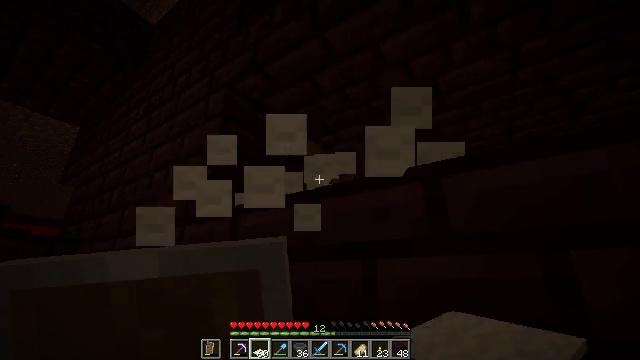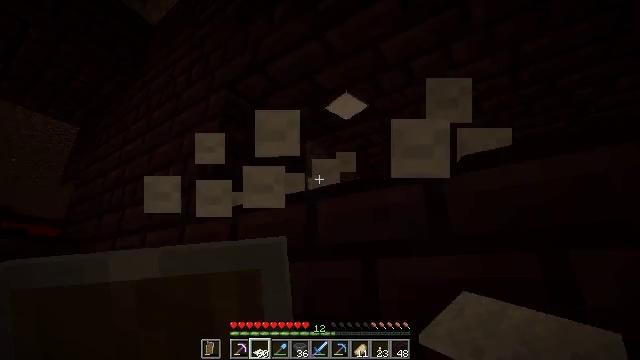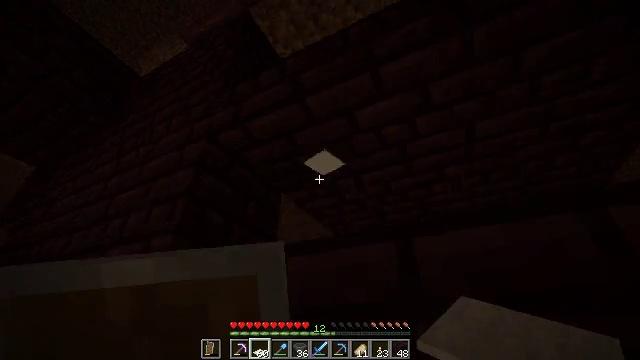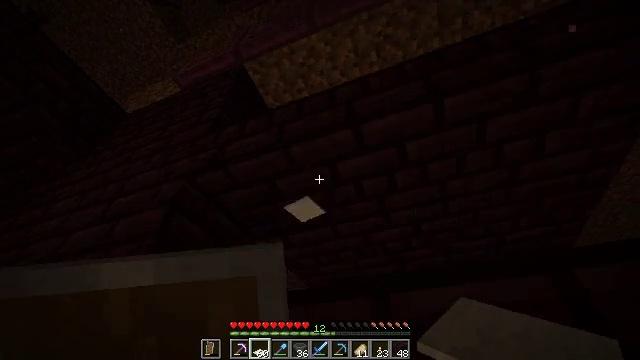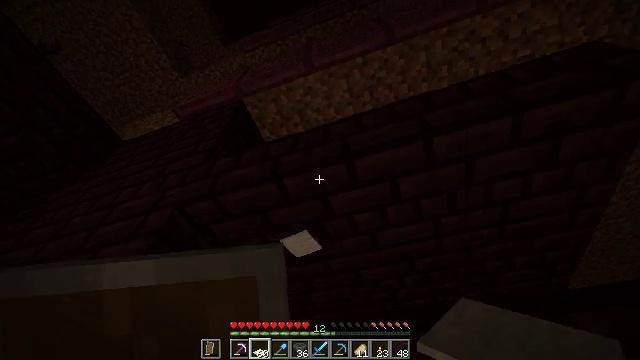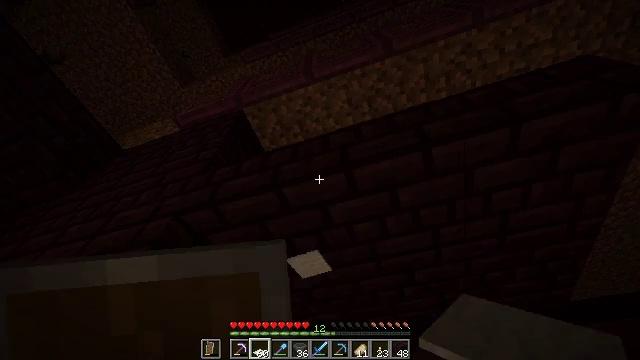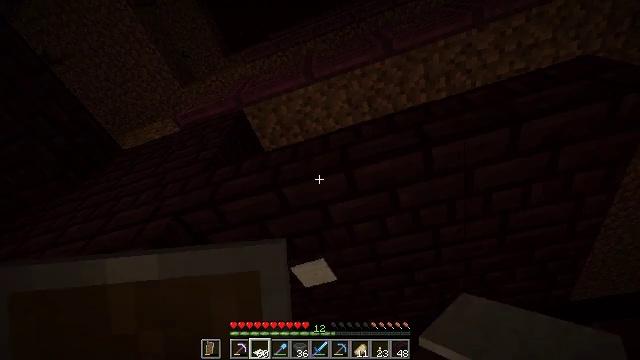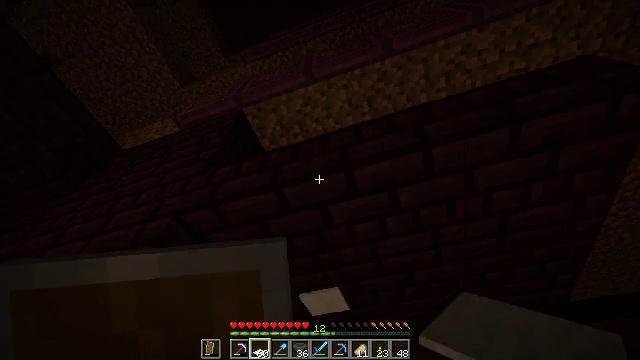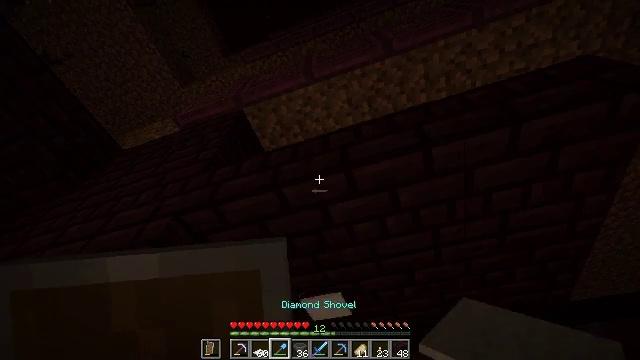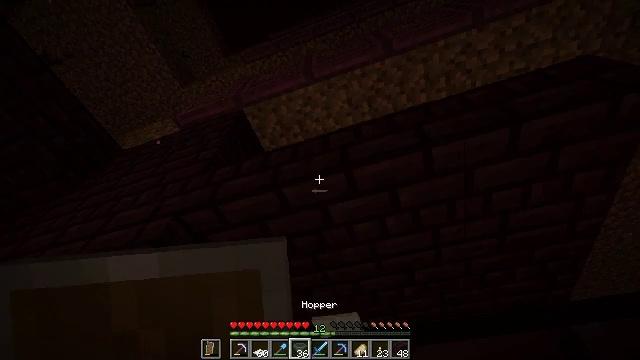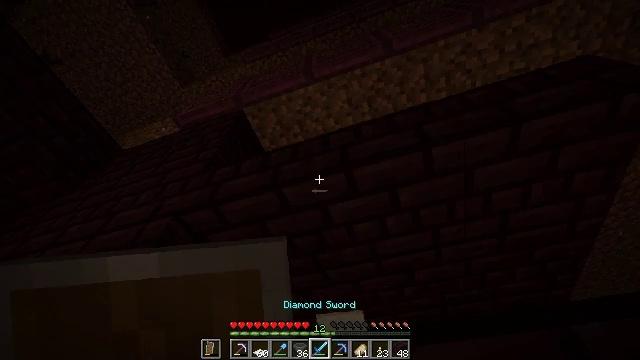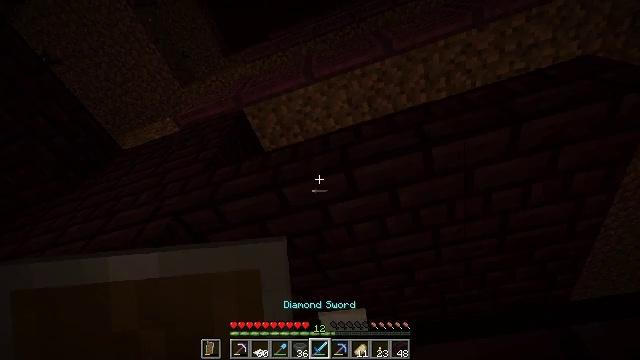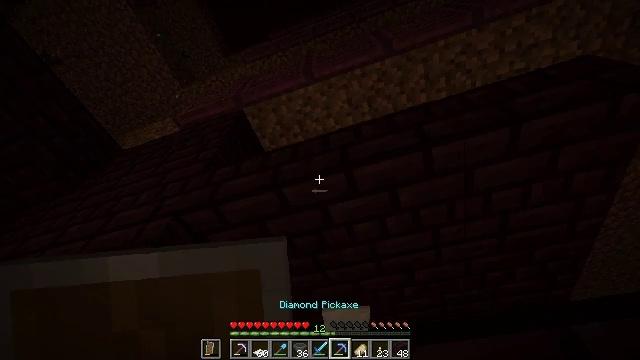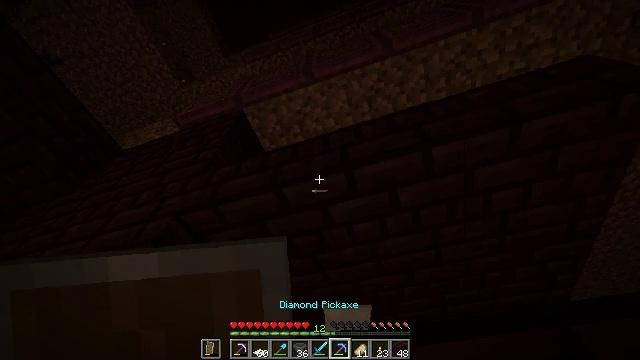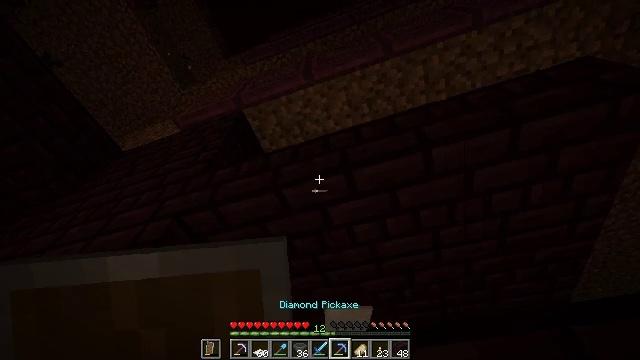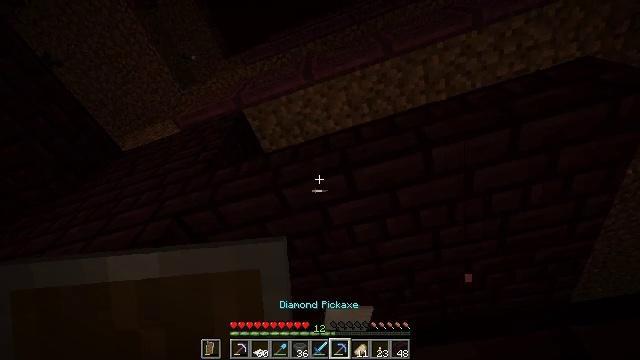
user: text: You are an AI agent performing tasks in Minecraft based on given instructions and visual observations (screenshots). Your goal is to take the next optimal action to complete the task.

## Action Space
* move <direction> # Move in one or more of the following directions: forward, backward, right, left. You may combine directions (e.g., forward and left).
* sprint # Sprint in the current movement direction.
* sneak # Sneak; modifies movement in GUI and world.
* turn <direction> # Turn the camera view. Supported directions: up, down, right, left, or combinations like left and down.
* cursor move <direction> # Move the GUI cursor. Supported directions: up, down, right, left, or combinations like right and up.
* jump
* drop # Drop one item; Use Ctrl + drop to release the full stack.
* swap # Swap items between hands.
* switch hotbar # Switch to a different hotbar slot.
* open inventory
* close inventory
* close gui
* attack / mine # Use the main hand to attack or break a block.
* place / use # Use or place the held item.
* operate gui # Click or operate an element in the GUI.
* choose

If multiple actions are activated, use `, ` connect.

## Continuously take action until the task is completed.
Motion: motion action
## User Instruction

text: Remove the nether brick slab from its place.
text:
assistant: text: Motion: attack / mine
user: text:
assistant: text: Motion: turn right and up
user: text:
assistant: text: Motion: turn right and up
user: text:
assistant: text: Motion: turn right and up
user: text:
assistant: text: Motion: turn up
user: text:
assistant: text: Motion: no_op
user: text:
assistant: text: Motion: no_op
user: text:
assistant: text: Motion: no_op
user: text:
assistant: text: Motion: no_op
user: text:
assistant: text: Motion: no_op
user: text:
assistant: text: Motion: no_op
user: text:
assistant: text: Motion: no_op
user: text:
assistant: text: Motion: no_op
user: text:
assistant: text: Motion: no_op
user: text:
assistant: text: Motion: no_op
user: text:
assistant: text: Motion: no_op
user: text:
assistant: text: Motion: no_op
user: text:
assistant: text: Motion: no_op
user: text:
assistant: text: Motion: attack / mine
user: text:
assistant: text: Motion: attack / mine
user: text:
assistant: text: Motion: attack / mine
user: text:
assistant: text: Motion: attack / mine
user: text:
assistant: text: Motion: attack / mine
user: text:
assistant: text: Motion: attack / mine
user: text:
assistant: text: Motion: attack / mine
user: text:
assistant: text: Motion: attack / mine
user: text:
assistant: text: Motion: turn left, attack / mine
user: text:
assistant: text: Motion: turn left, attack / mine
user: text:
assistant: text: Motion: attack / mine
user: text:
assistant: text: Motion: turn left and down, attack / mine